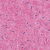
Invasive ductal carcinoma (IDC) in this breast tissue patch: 0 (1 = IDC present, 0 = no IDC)